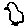
Label: bird